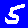
Digit: 5